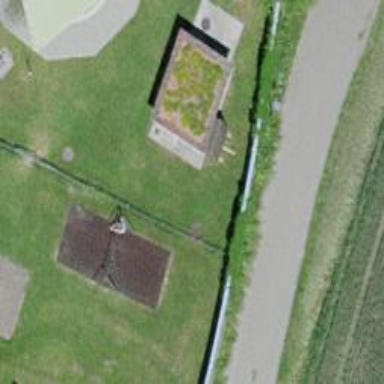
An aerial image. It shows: Playground area for leisure land.